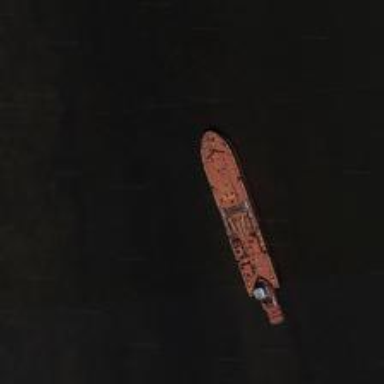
The orange ship is sailing slowly on the river .